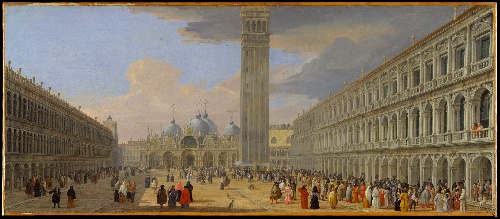
Title: Piazza San Marco, Venice
Artist: Luca Carlevaris
Artist bio: Italian, Udine 1663/65–1730 Venice
Date: ca. 1709
Object type: Painting
Classification: Paintings
Medium: Oil on canvas
Dimensions: 19 7/8 x 47 1/4 in. (50.5 x 120 cm)
Department: Robert Lehman Collection
Credit line: Robert Lehman Collection, 1975
Accession year: 1975
Repository: Metropolitan Museum of Art, New York, NY
Tags: Buildings|Cities